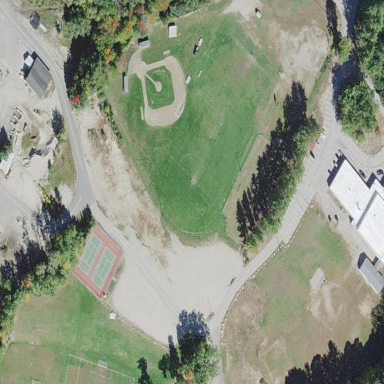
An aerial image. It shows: Baseball pitch for leisure land activities.